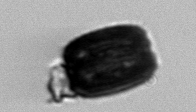
Label: Thalassiosira